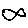
Label: fish